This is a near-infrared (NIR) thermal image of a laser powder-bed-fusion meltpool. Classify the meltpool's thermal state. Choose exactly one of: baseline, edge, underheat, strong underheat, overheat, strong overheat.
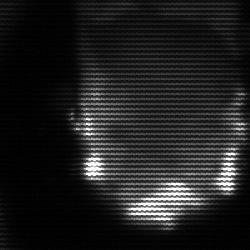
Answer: baseline